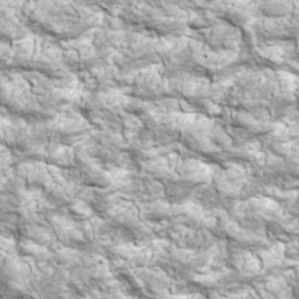
Label: non_frost